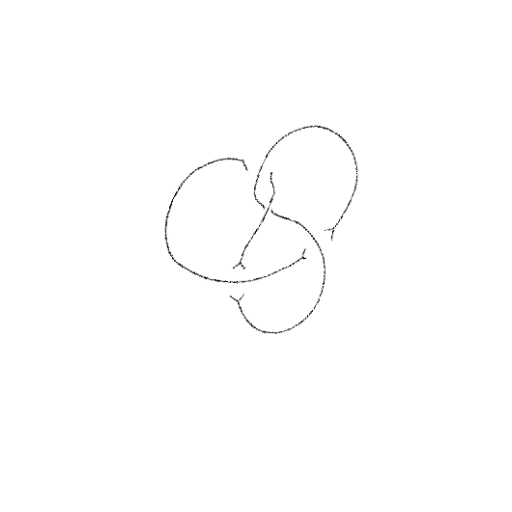
Crossing number: 4